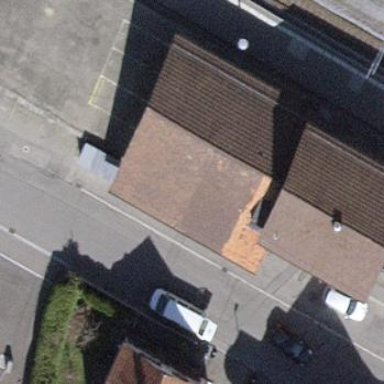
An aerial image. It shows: Train station building.